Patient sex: M
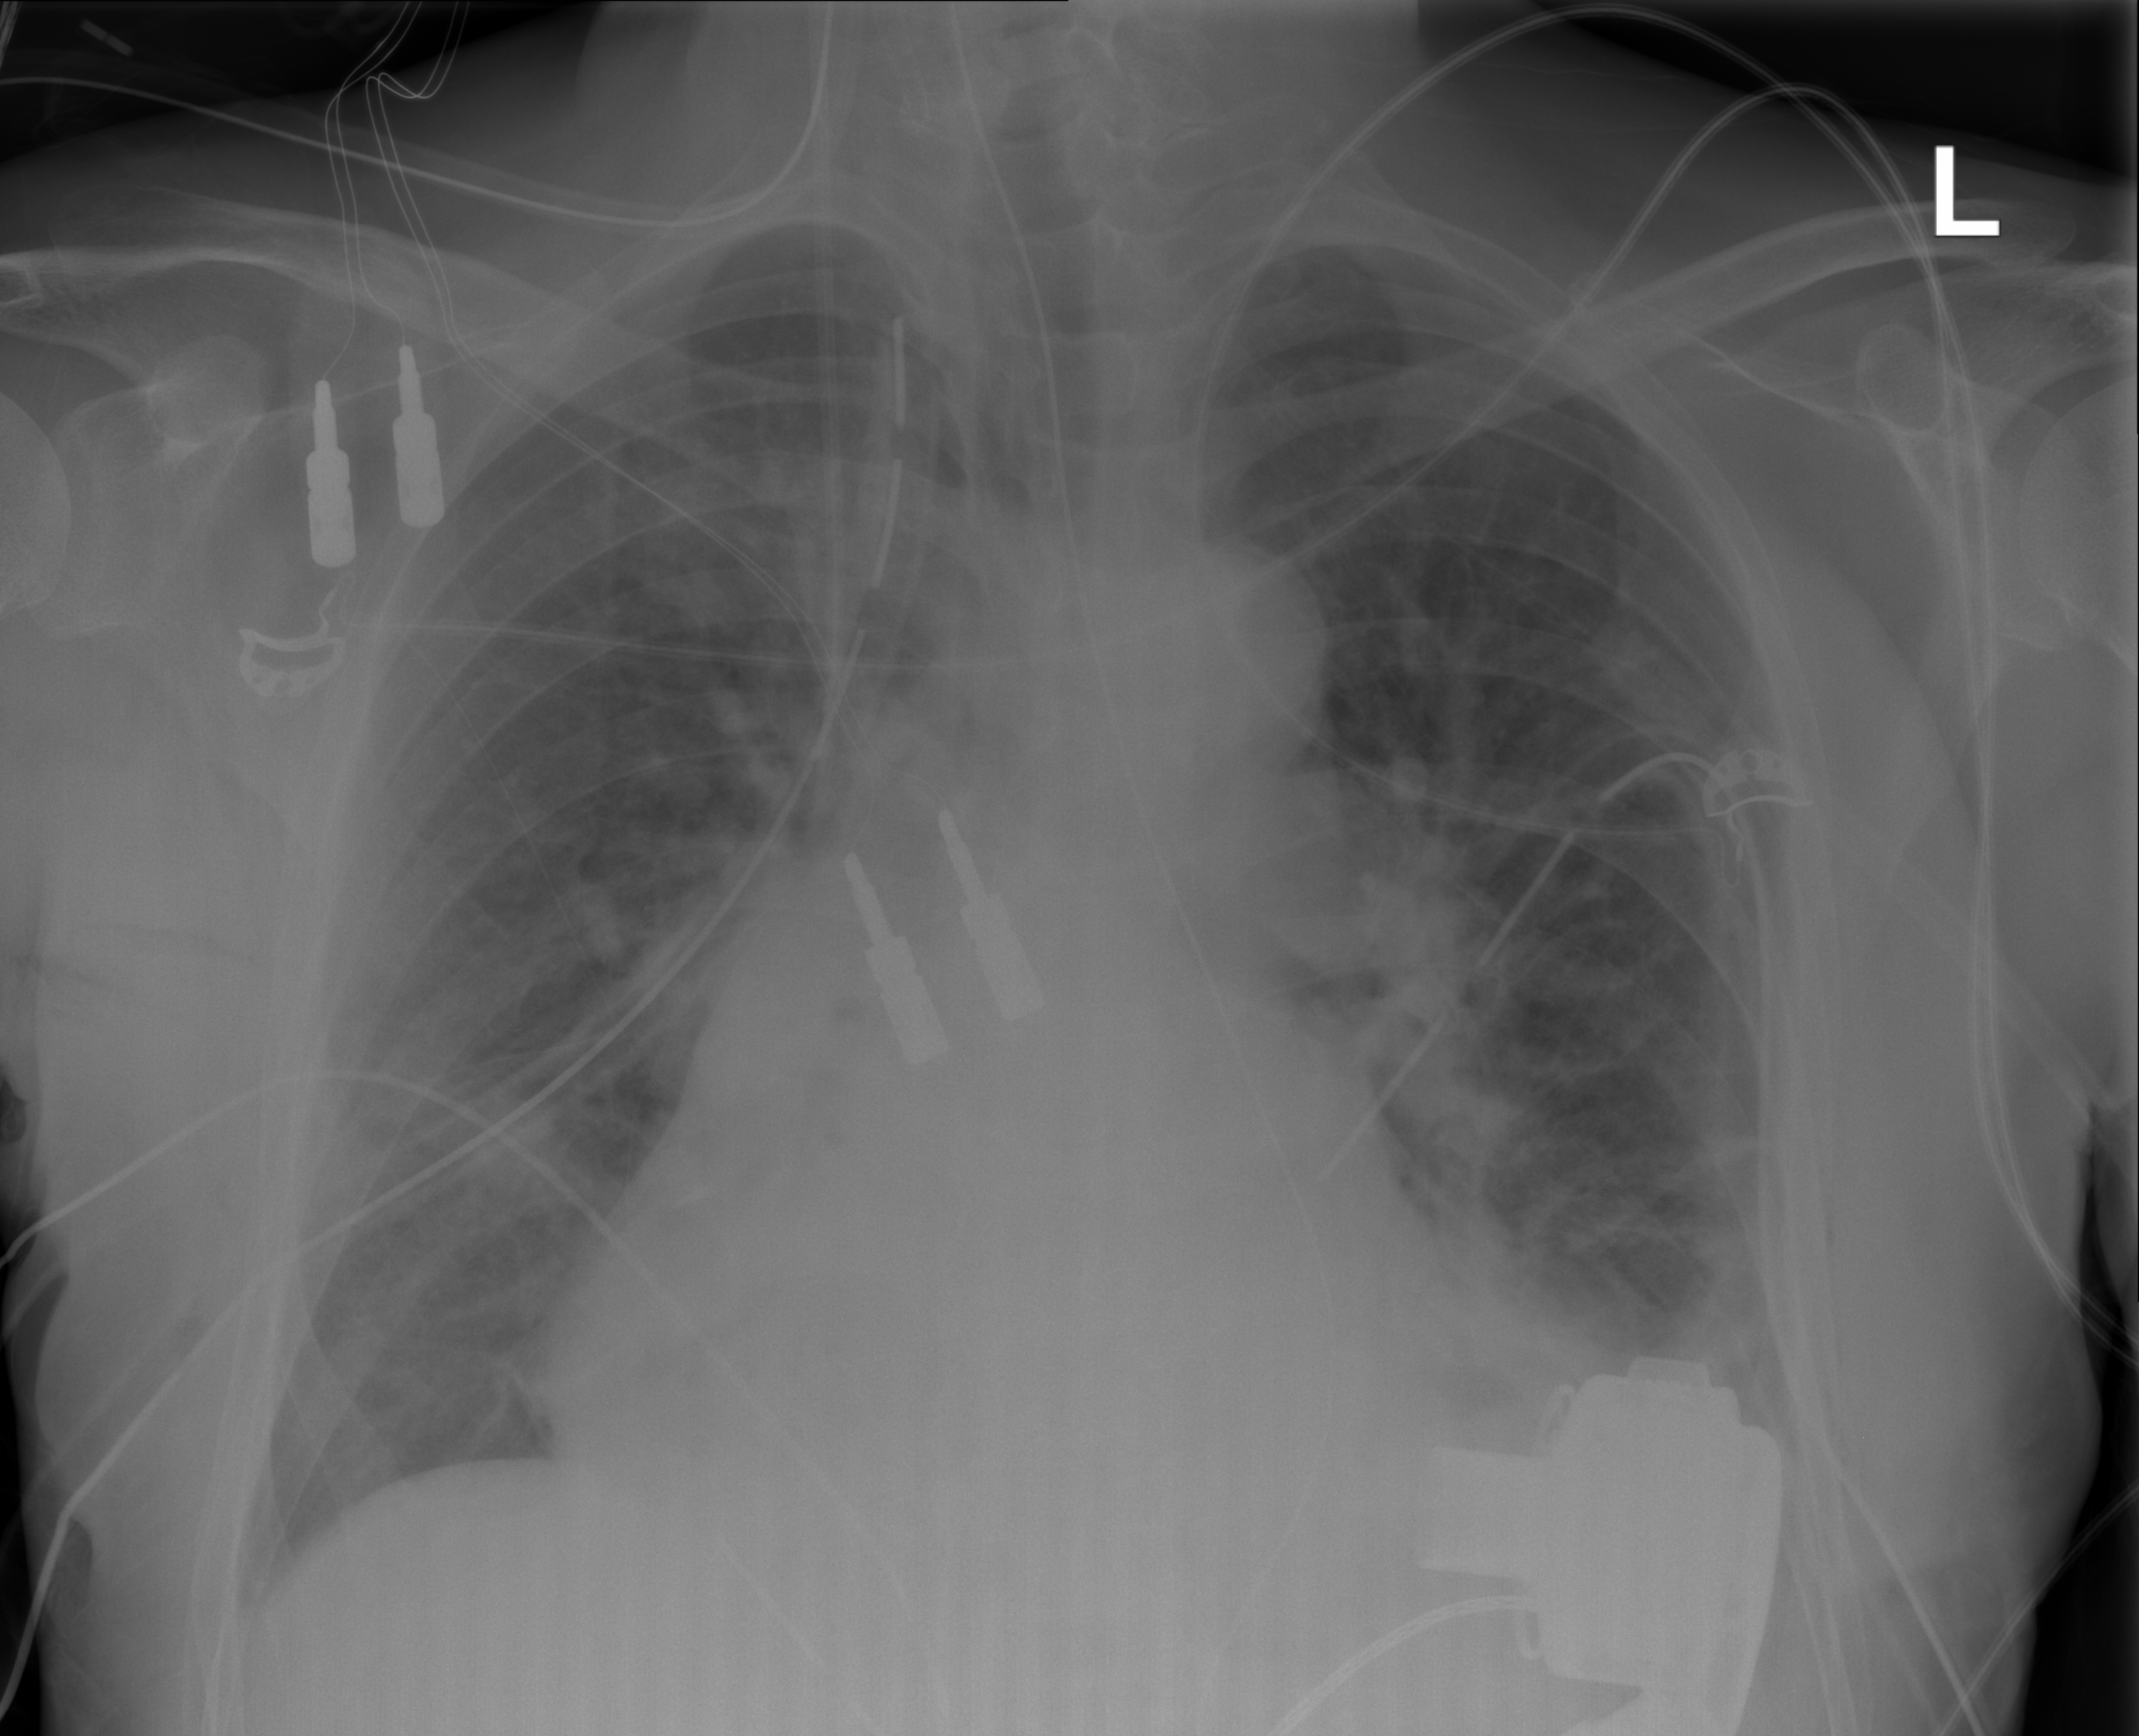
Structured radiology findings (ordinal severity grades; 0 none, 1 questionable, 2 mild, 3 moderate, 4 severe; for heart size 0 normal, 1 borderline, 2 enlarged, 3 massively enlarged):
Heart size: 2
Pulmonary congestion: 2
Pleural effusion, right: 0
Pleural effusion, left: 0
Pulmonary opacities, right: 2
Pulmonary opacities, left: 2
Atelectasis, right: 2
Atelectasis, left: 2